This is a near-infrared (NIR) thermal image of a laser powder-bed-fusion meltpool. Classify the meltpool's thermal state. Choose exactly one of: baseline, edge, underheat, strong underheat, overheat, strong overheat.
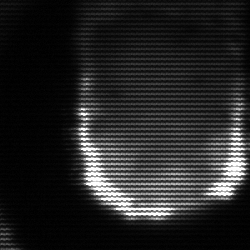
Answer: strong underheat